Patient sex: M
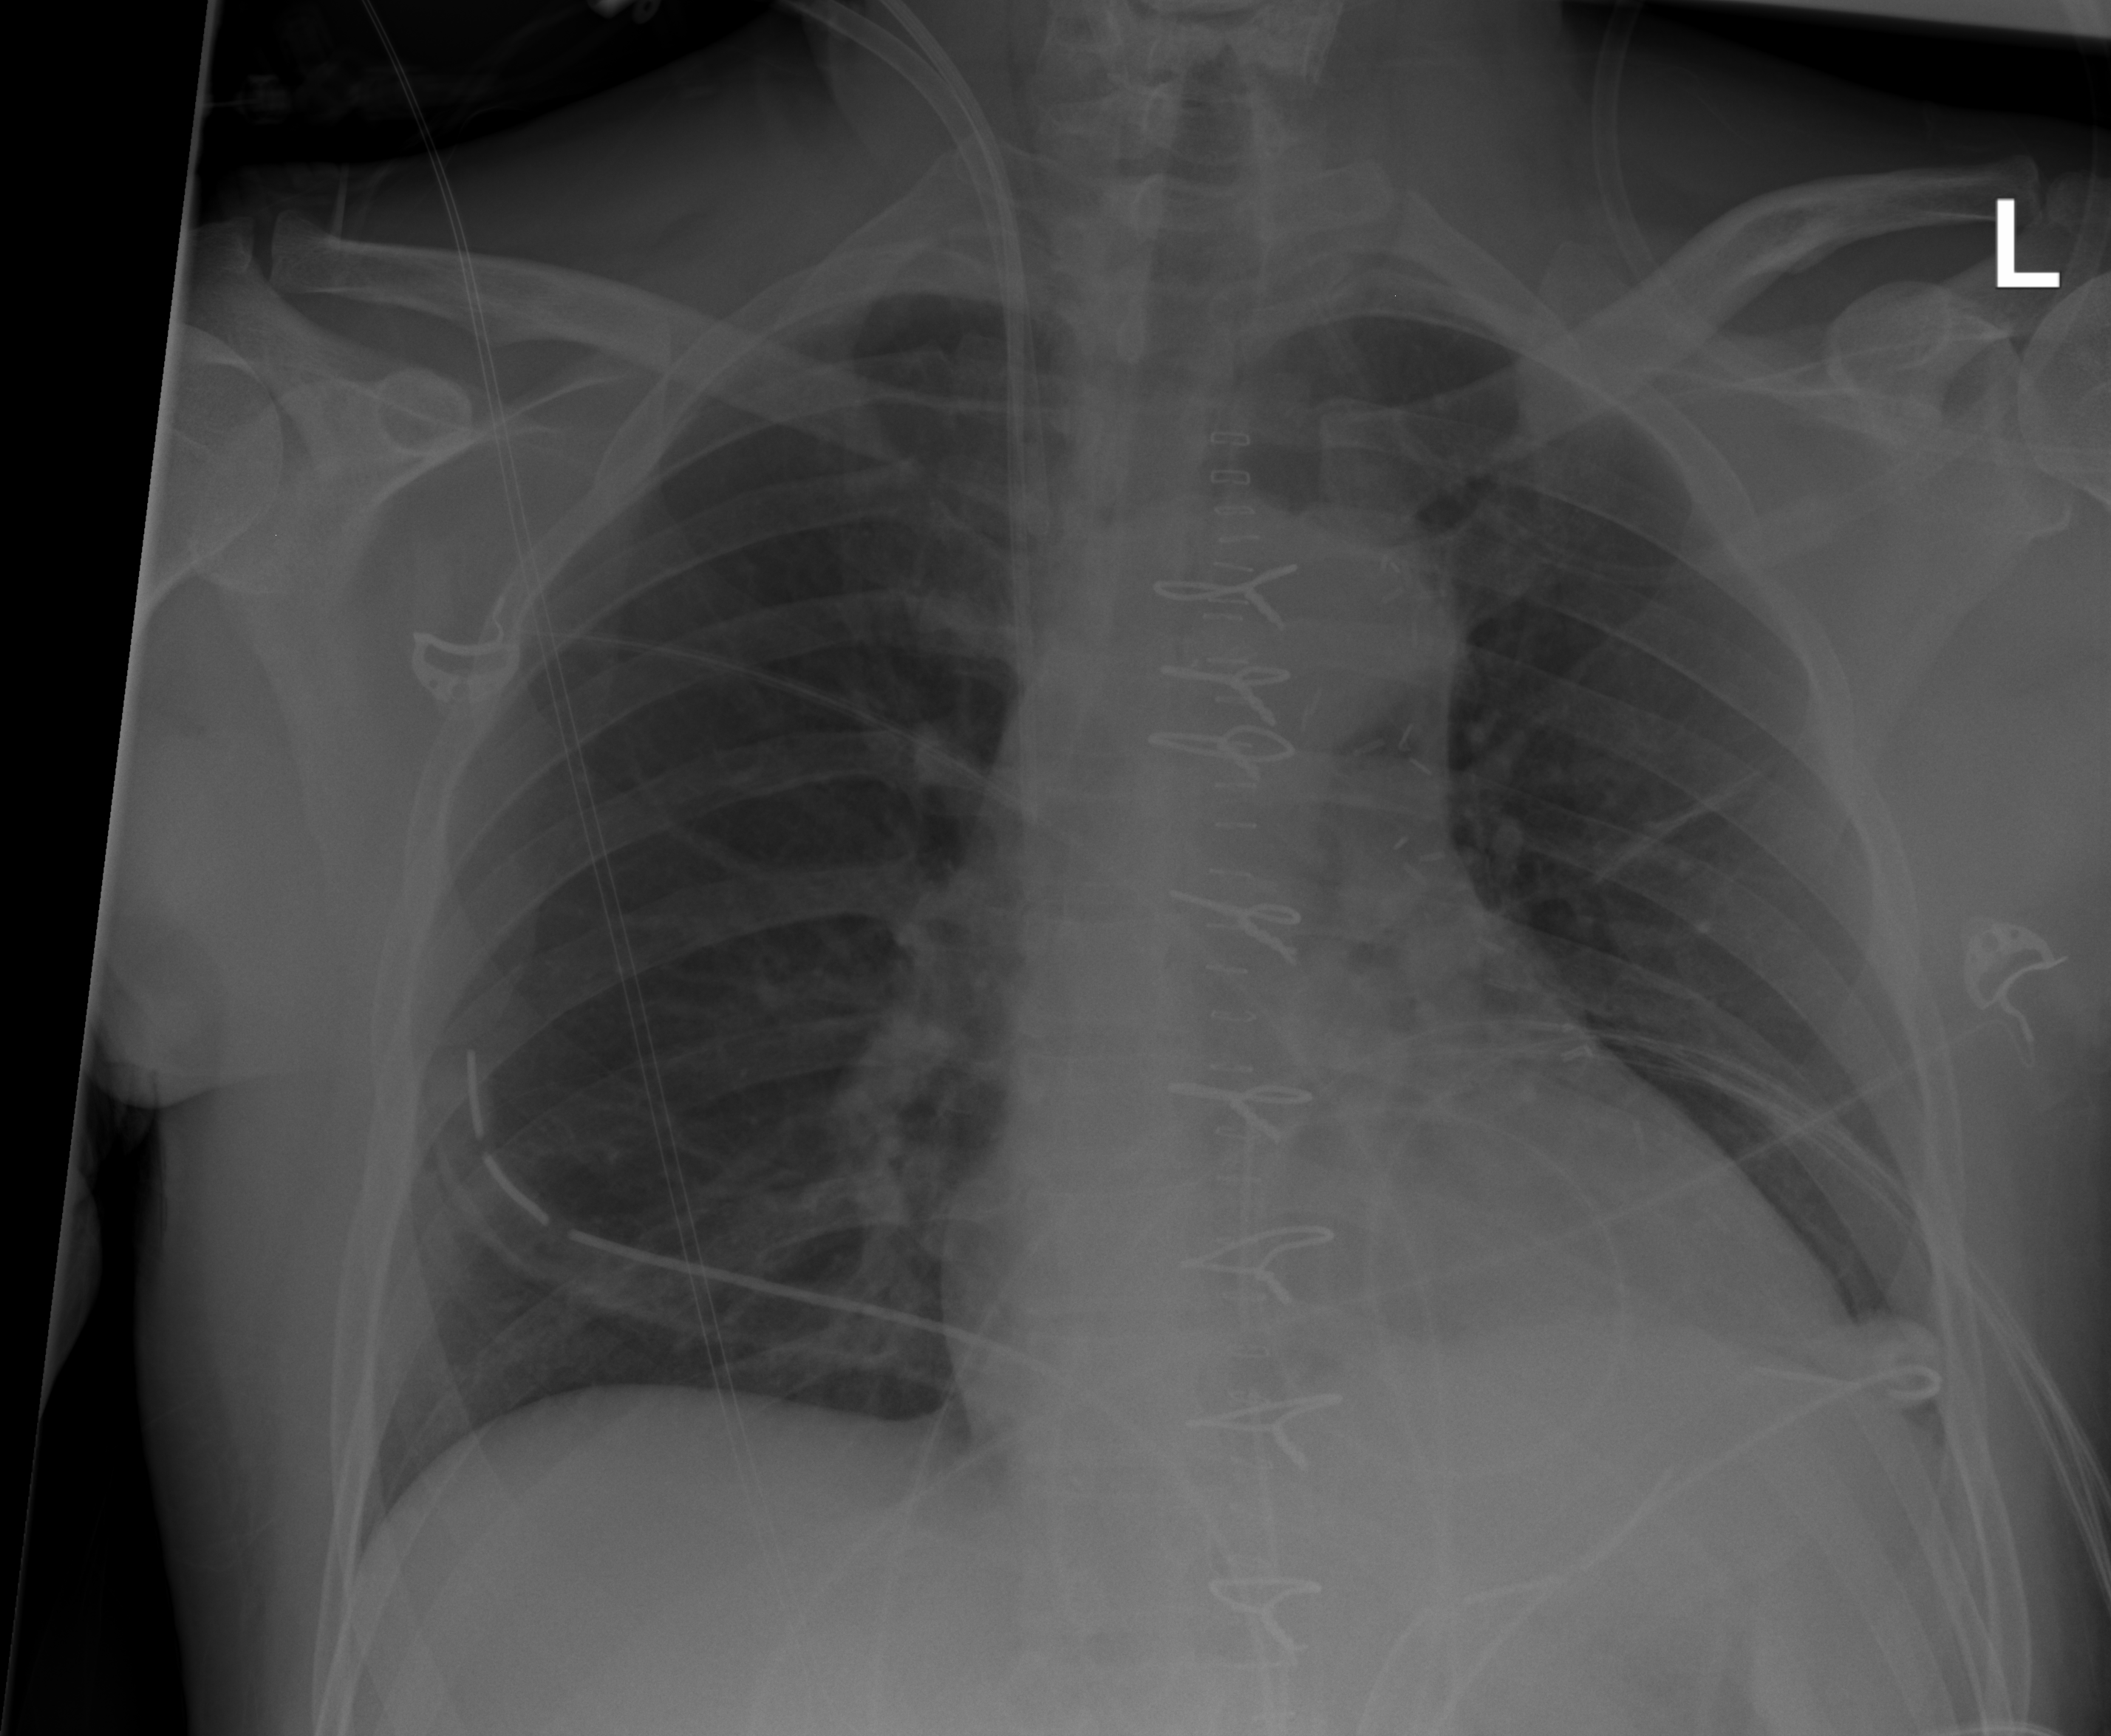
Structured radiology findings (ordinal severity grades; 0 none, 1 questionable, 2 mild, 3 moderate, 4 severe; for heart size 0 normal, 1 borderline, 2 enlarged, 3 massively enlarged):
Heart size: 1
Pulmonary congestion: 0
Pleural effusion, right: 0
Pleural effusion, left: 2
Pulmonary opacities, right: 0
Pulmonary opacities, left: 0
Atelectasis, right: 2
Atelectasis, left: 2